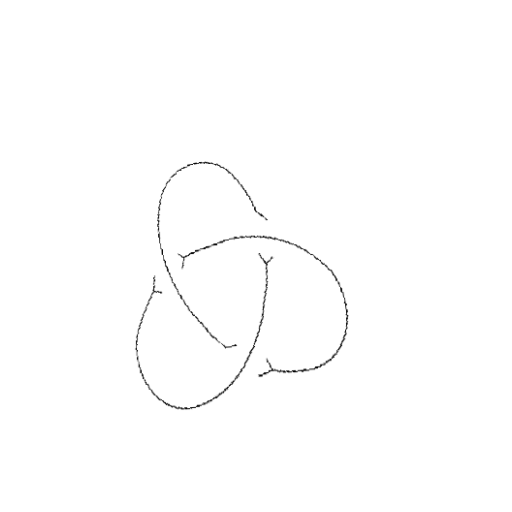
Crossing number: 3